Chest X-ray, PA view. Patient: 54 years old, sex F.
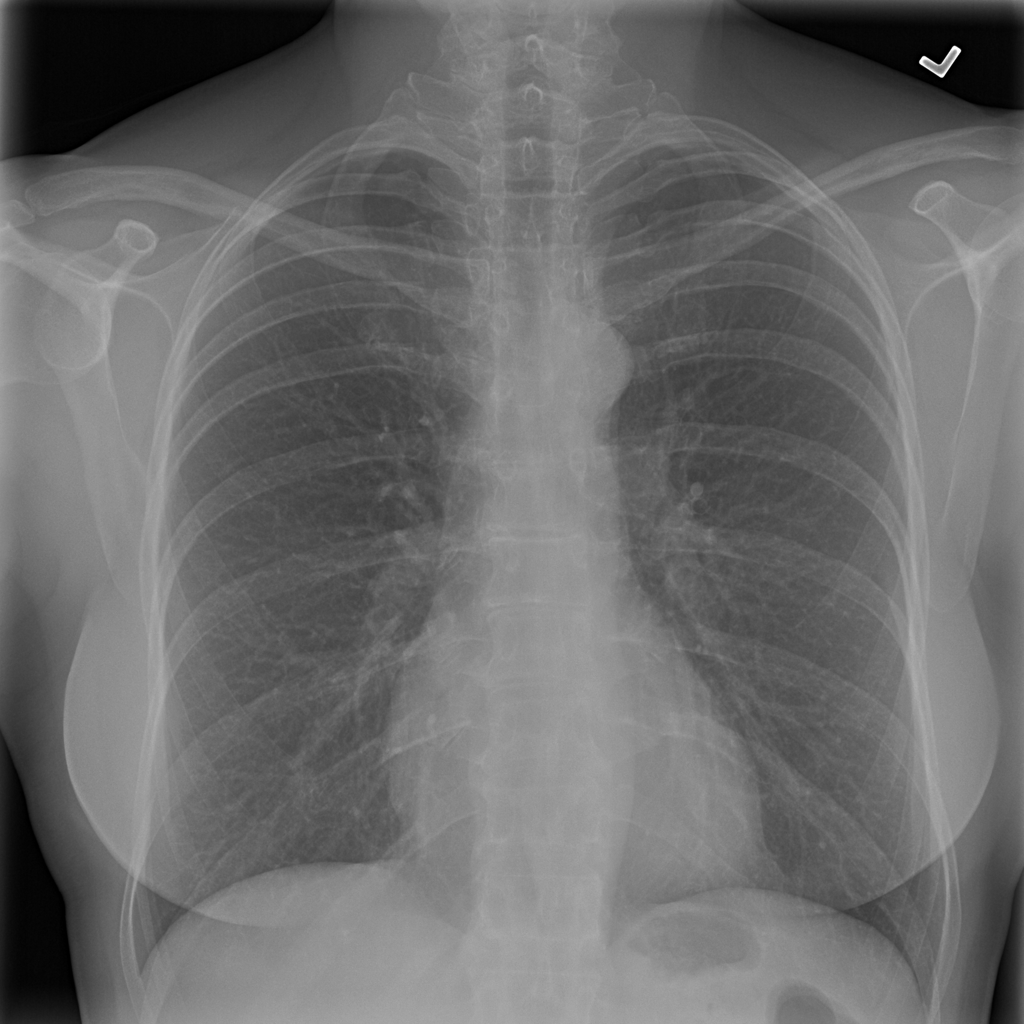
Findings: No Finding